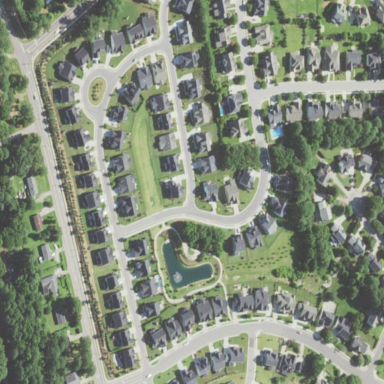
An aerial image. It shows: Residential area within neighborhood.